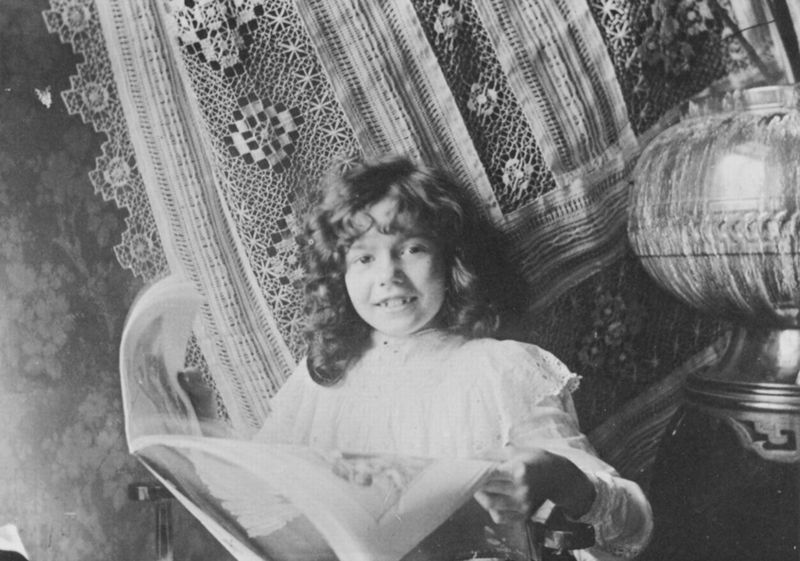
Titel: Kleines Mädchen lesend
Künstler: Antoine Degas
Standort: Paris
Institution: Archive der Nationalen Bibliothek
Schlagwörter: dunkel, hand, mann, schatten, weiß, mädchen, sitzen, bewegung, blumen, finger, frau, haar, hell, kleid, lampe, licht, mund, nase, paris, schwarz, straße, stuhl, tisch, muster, ornament, blond, arm, augen, bluse, gesicht, kragen, lang, rahmen, spitze, ärmel, bild, portrait, porträt, vorhang, natur, dunkelheit, haare, lange haare, sitzend, stickerei, decke, innen, kind, tochter, locken, pony, rund, vase, lächeln, armlehne, moderne, modern, dekoration, gardine, tapete, handarbeit, detail, floral, lesen, junge, rüsche, rüschen, lächelnd, foto, fotografie, photographie, lachen, gefäss, lehnstuhl, drapiert, schwarz weiss, halblang, lockig, zeitung, kugel, posieren, kunst, photo, chinesisch, schwärze, zähne, tapetenmuster, armlehnstuhl, fröhlich, lesend, fotographie, schief, lockenkopf, urne, illustrierte, lacht, zahn, photografie, lücke, lebendig, gehäkelt, lachend, nadar, zahnlücke, hend, quilt, lochmuster, s/w, schnappschuss, liest, spitzendecke, geklöppelt, blendend, umblättern, zeitung lesen, häkeldecke, aufsehen, auge augen, zahnlücken, 20. jahrhundert, fweg, metallkessel, hardanger, zahlücke